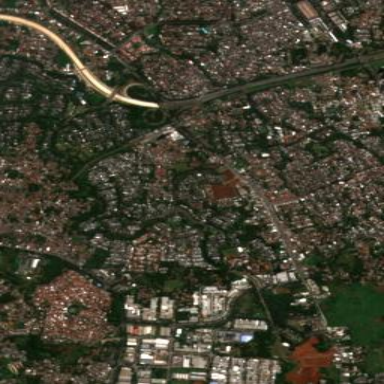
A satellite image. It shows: Residential area with houses.